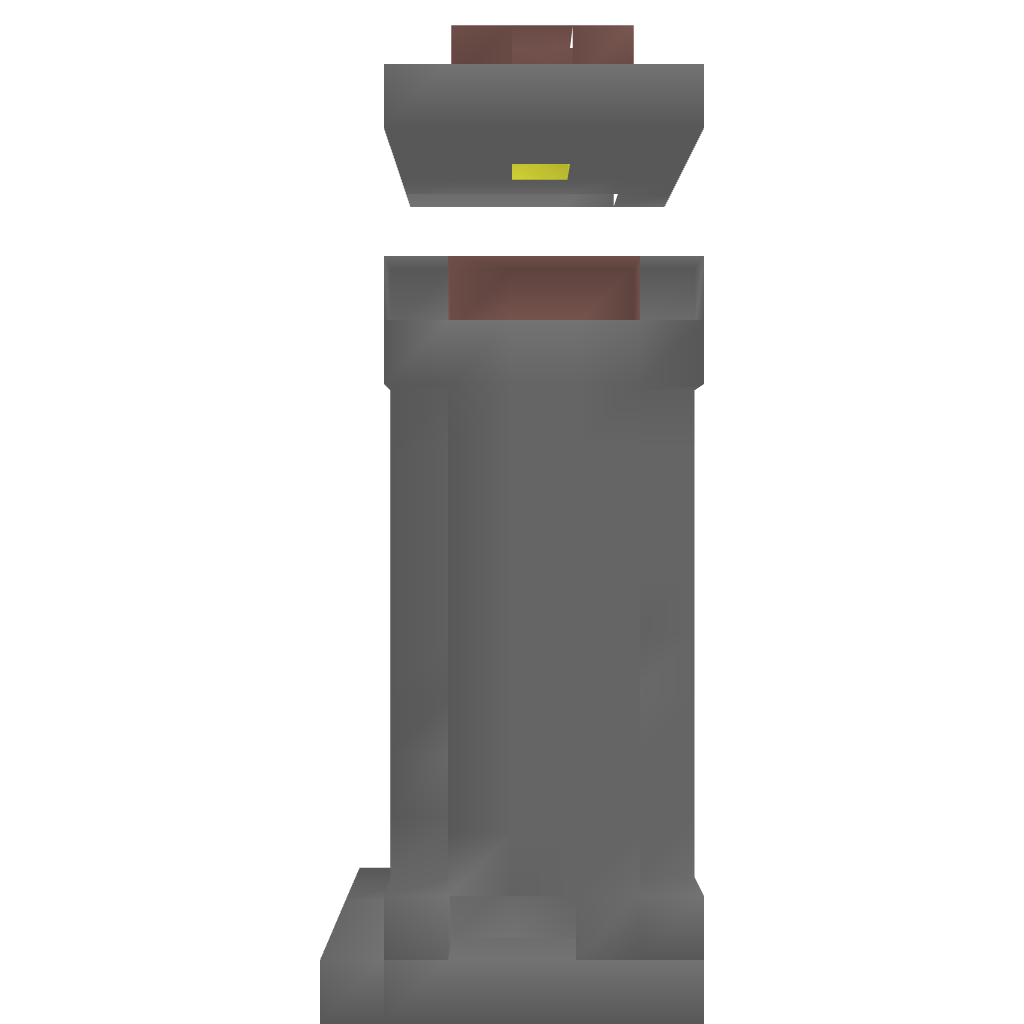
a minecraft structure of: Modern Watch Tower bad low quality